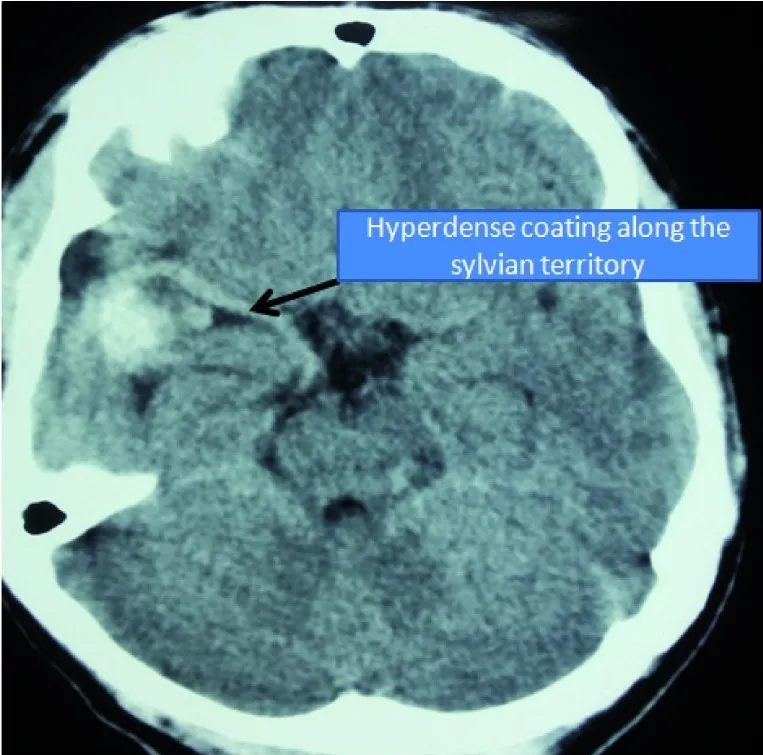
CT showing presence of coating along the MCA territory.
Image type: radiology (ct)